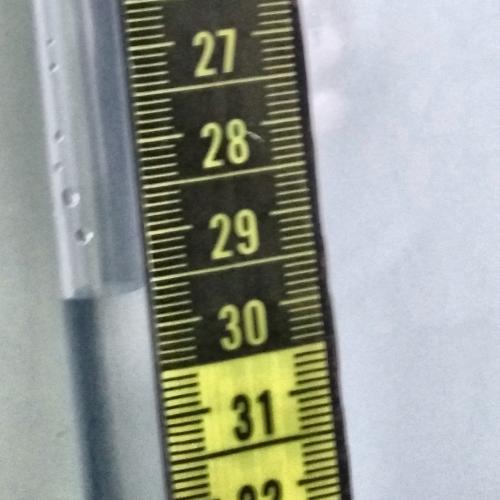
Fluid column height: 29.6 cm